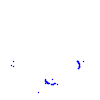
Particle: proton